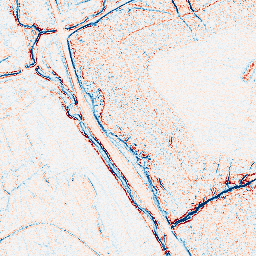
Category: edge_preserving
Decomposition family: bilateral
Decomposition parameters: d: 5
sigma_color: 150
sigma_space: 100
Upsampling method: bspline
Upsampling parameters: scale: 4
Upsampling scale: 4